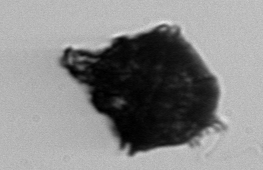
Label: Gonyaulax